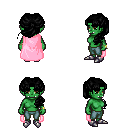
a pixel art fantasy rpg character, female body template, orc, green skin, pink cape, teal pants, black princess hairstyle, bracelets, metal boots, four views (front, back, left, right), 2x2 character sprite sheet, small pixel art, hard edges, no anti-aliasing